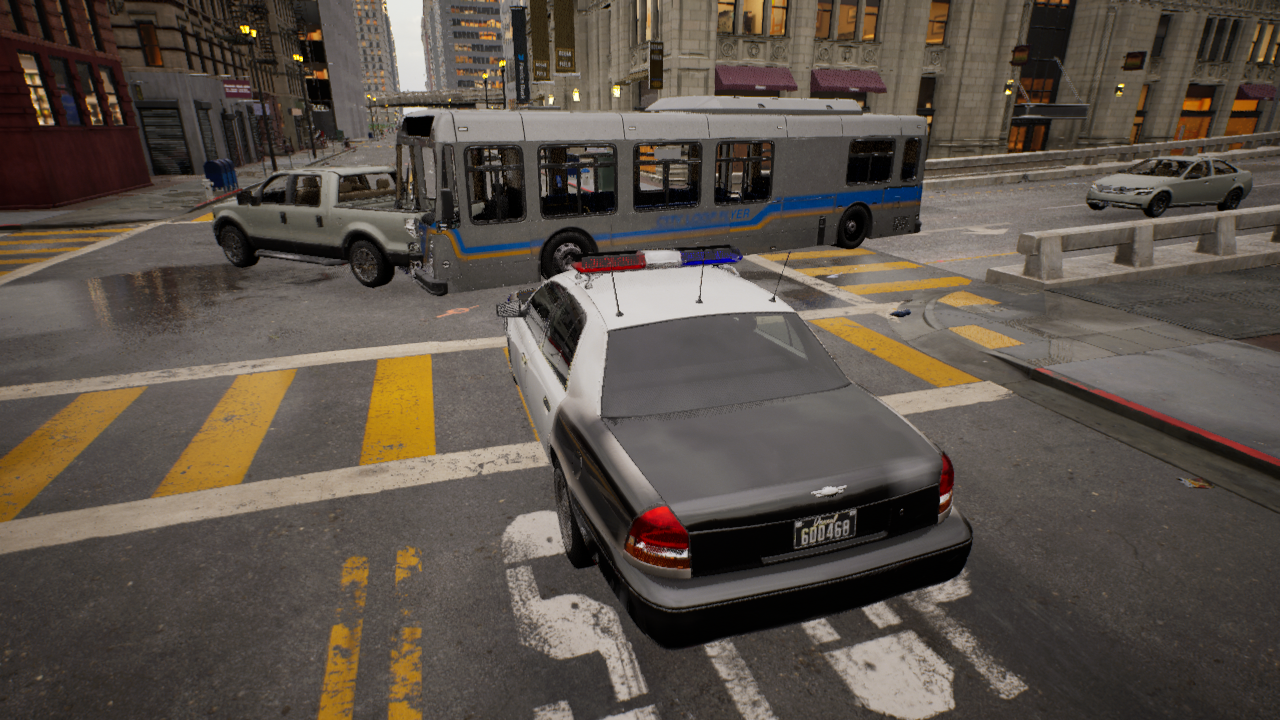
Venue: residential
Lighting: golden hour
Vehicle rig: sedan